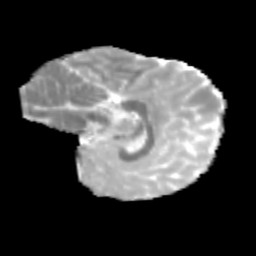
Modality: MD
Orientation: sagittal
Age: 11
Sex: male
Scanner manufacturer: siemens
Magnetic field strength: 3 T
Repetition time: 3.8 s
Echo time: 0.07 s